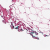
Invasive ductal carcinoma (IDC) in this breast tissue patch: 0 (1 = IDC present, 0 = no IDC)